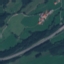
Land use / land cover class: Highway